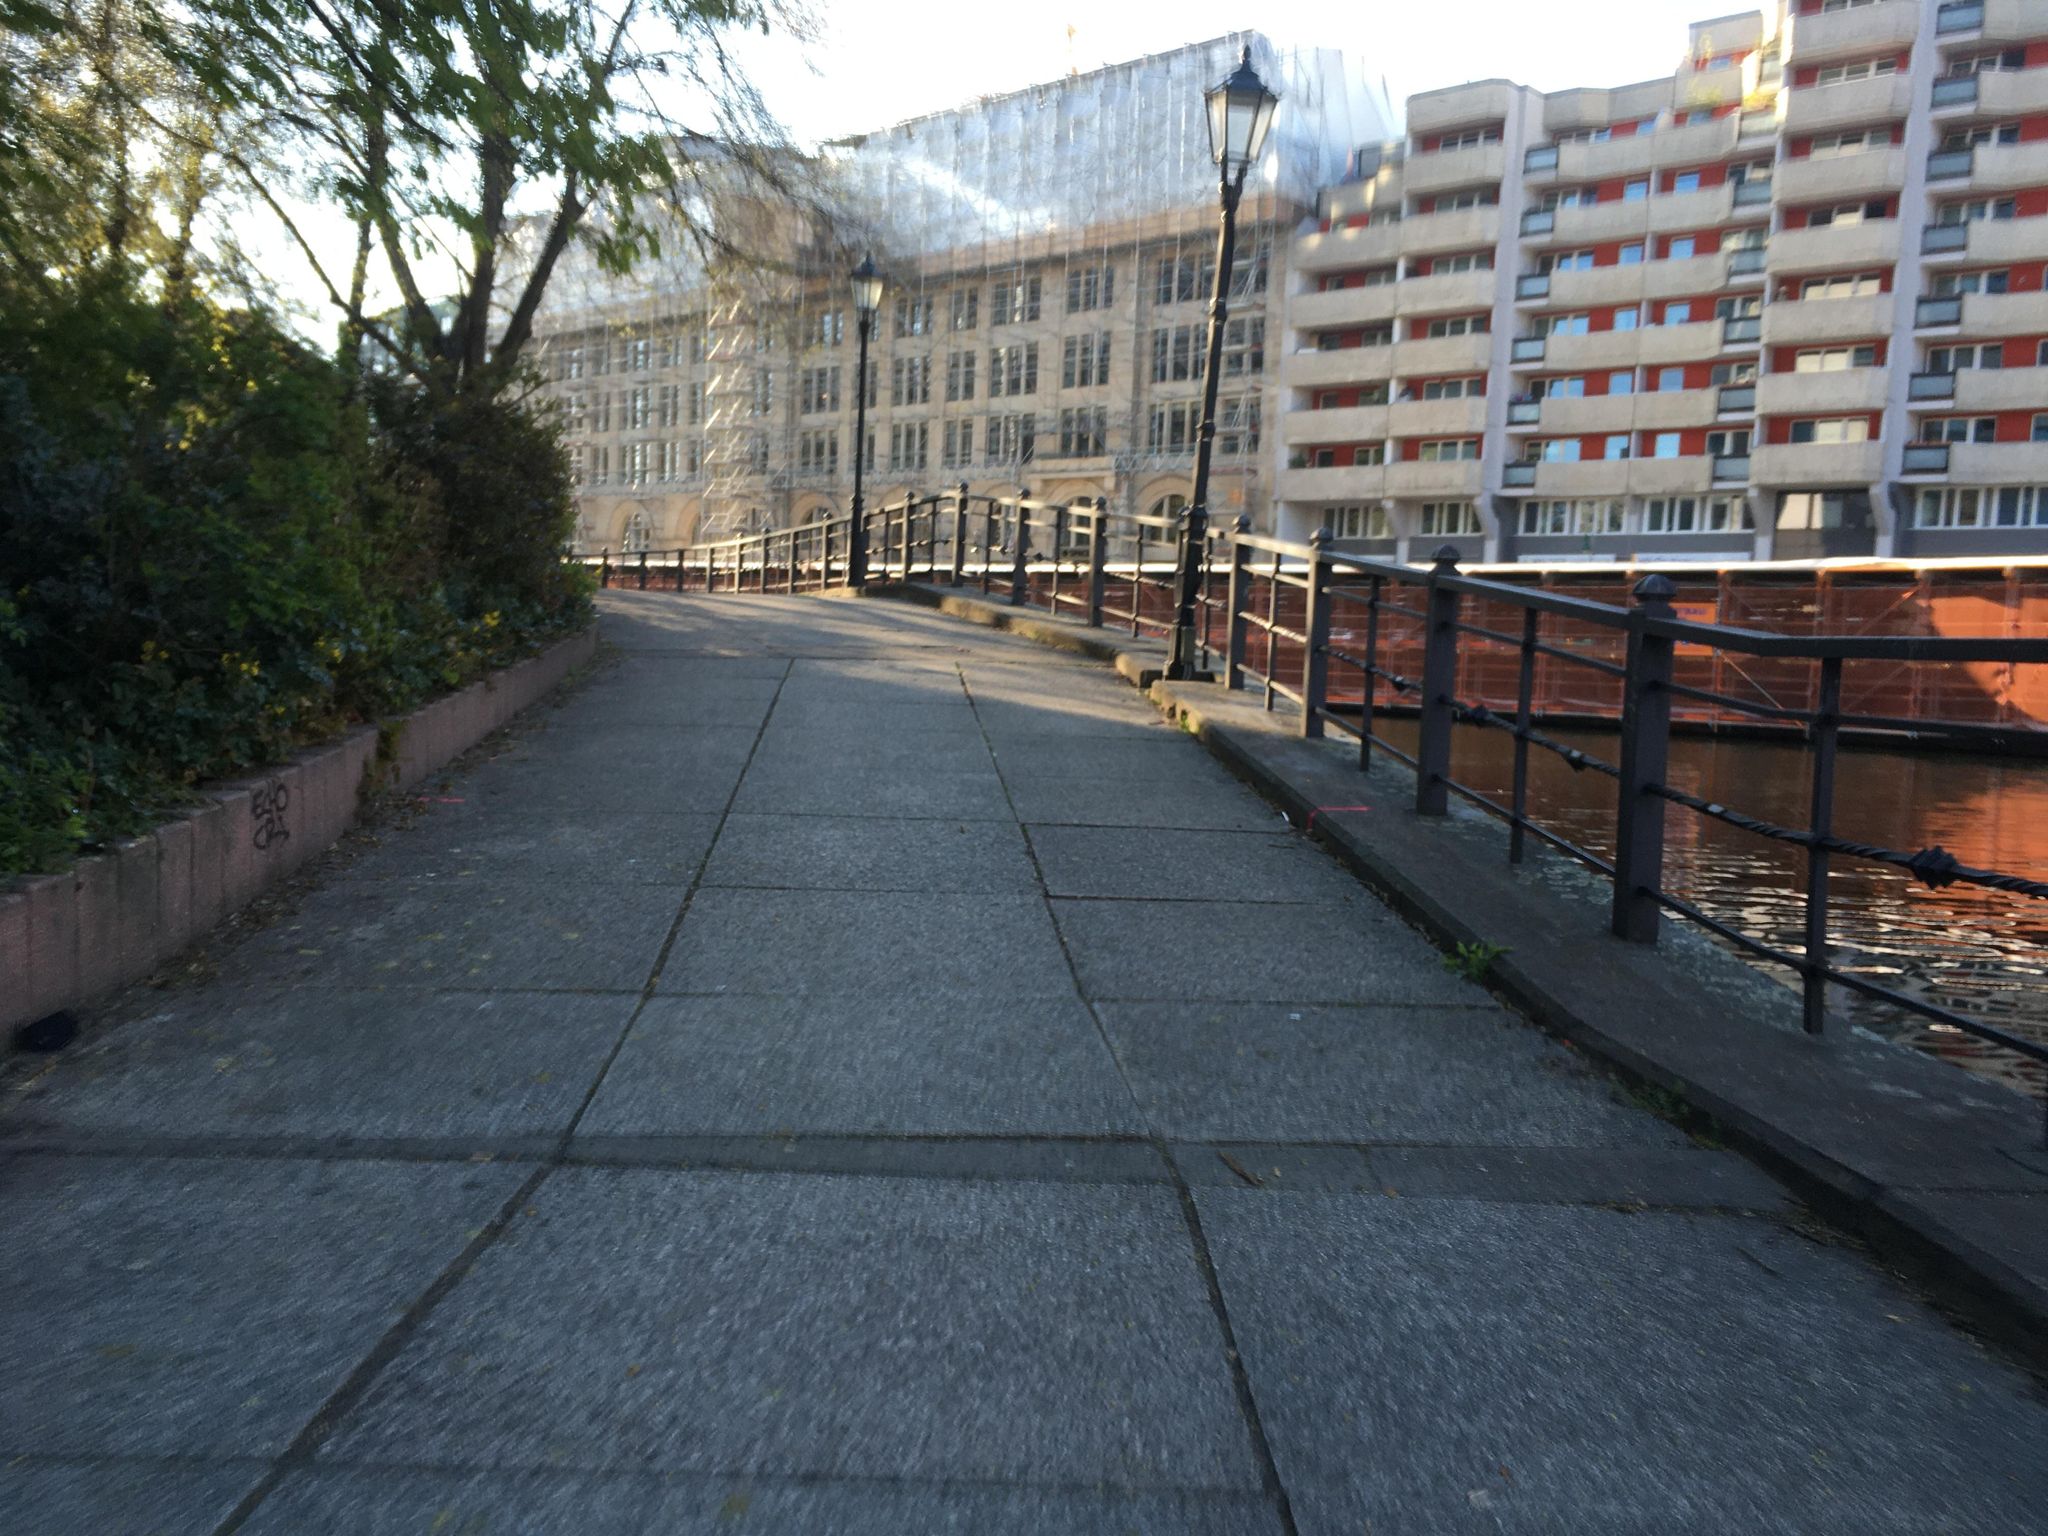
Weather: clear
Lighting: day
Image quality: good
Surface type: walking surface
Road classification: primary
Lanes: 4
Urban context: urban centre
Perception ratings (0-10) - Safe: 4.74, Lively: 5.25, Beautiful: 4.25, Boring: 3.86, Depressing: 2.33, Wealthy: 9.28